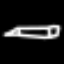
Label: pencil